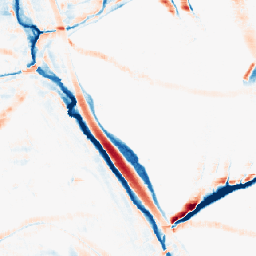
Category: morphological
Decomposition family: morphological_rect
Decomposition parameters: operation: average
width: 20
height: 10
Upsampling method: area
Upsampling parameters: scale: 4
Upsampling scale: 4